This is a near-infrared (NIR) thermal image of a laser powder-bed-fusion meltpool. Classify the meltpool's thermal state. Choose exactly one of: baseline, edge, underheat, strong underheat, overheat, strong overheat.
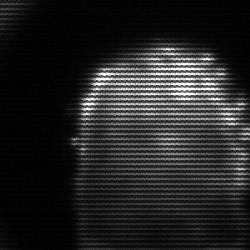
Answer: baseline